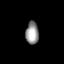
Tissue: skin
Cell type: Epithelial cells
Senescence score: 0.2673
Nuclear area (px): 279
Mean DAPI intensity: 153.183